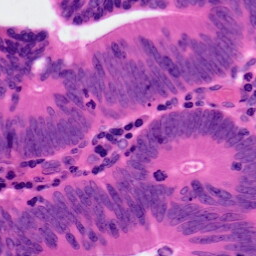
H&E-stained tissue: Colon